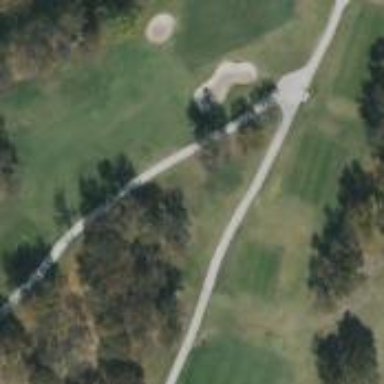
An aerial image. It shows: Service road designated as golf cart path.